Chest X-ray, PA view. Patient: 61 years old, sex M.
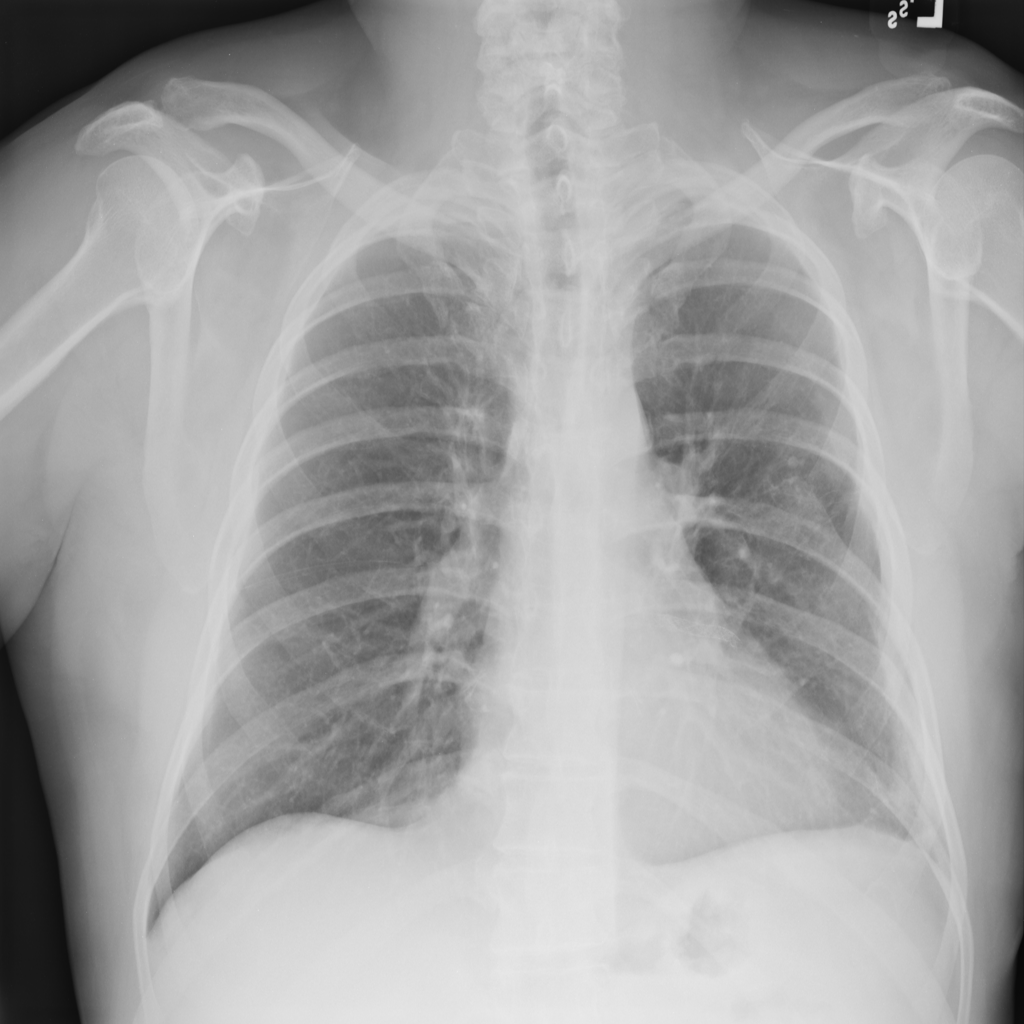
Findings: Pleural_Thickening